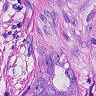
Metastatic tissue present: yes